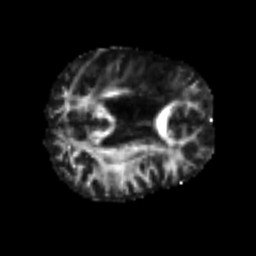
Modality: FA
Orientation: axial
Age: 68
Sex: male
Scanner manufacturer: siemens
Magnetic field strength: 3 T
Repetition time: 4.999 s
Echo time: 0.07946 s